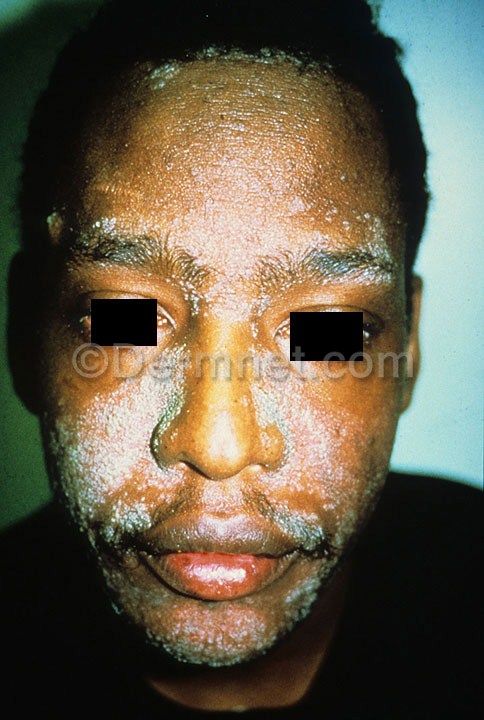
Disease: Herpes HPV and other STDs Photos